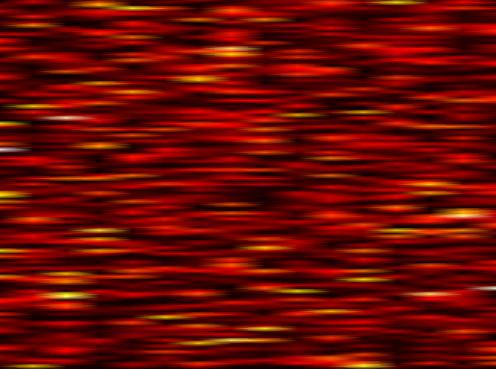
Label: FOFDM